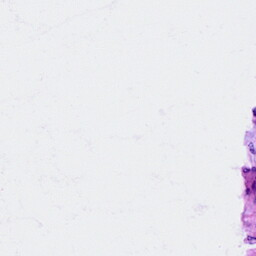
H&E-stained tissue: Cervix